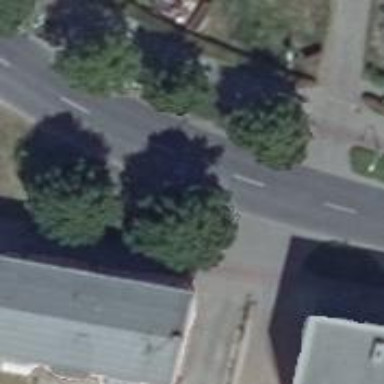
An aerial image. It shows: Primary highway with asphalt surface. There are sidewalks on both sides and dedicated cycle track.